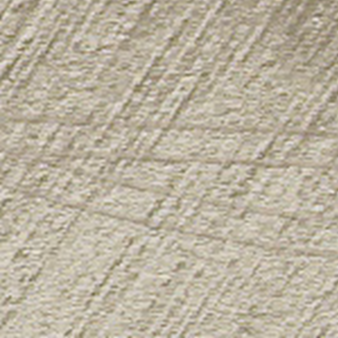
Label: other